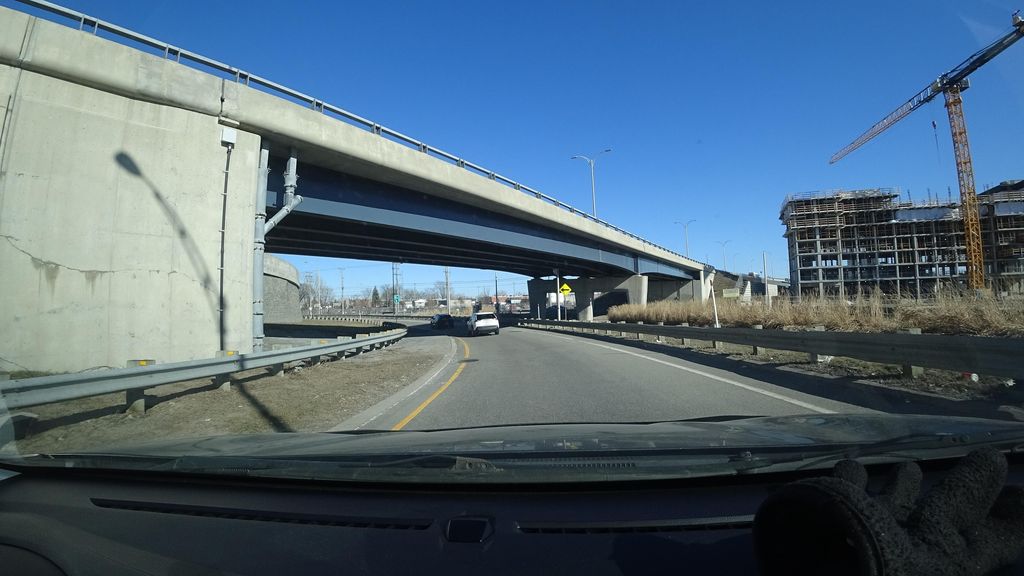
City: montreal